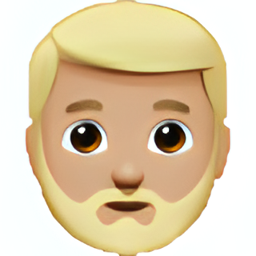
Name: bearded person
Emoji: 🧔🏼
Group: People & Body
Sub-group: person